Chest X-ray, PA view. Patient: 54 years old, sex M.
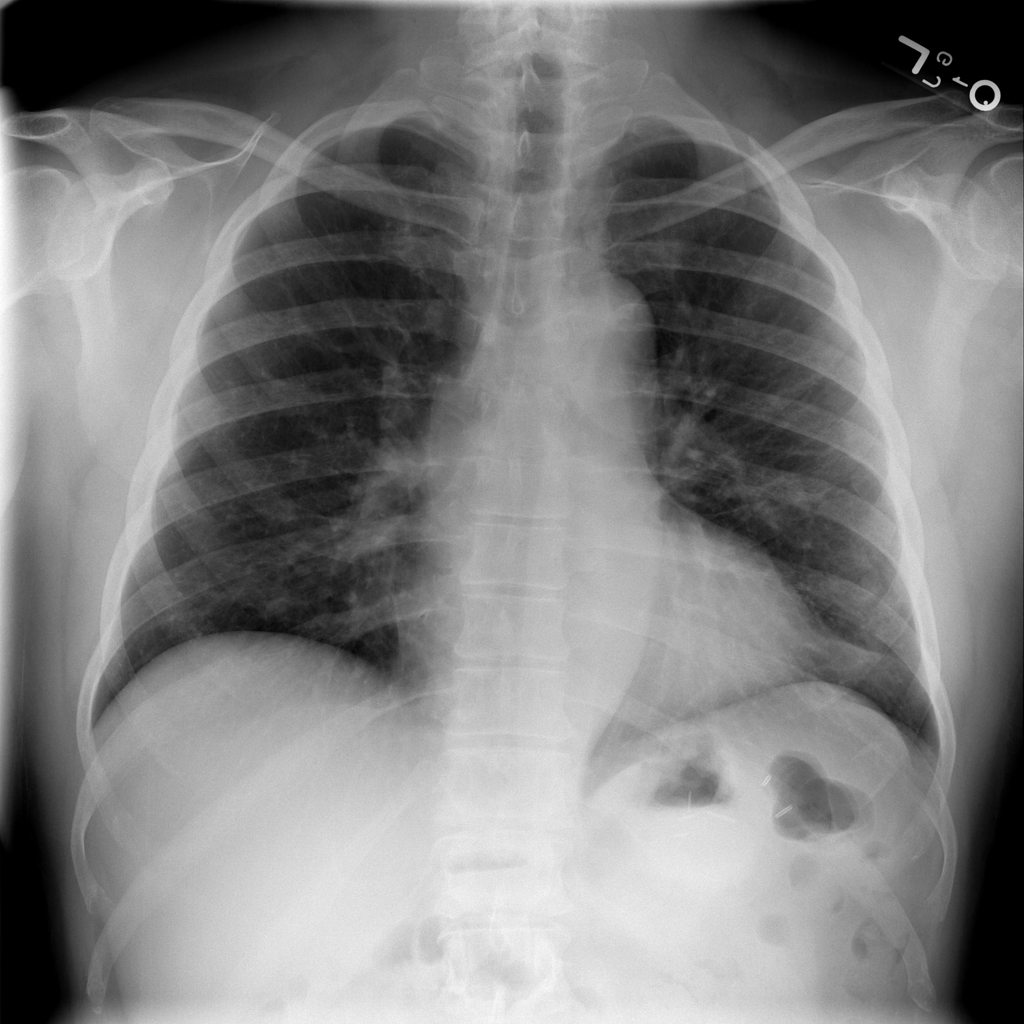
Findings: No Finding